Field crop: tomato
Growth stage: 2
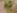
Species: solanum